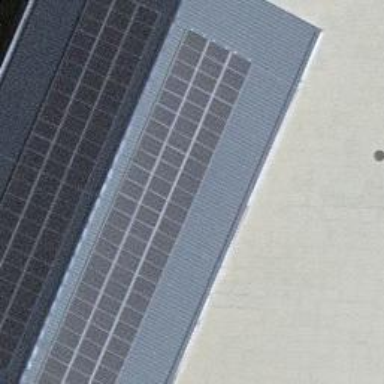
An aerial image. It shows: Solar photovoltaic panel generator located on building's roof.